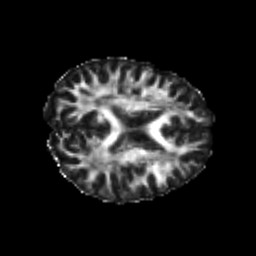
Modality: FA
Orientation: axial
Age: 23
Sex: male
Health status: healthy
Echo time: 0.074 s